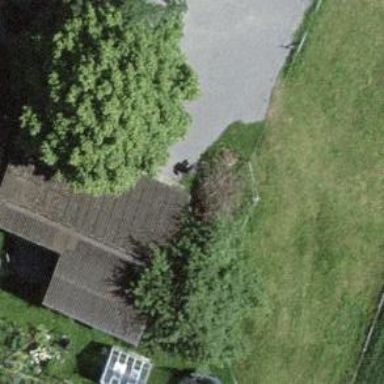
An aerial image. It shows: Shed building.